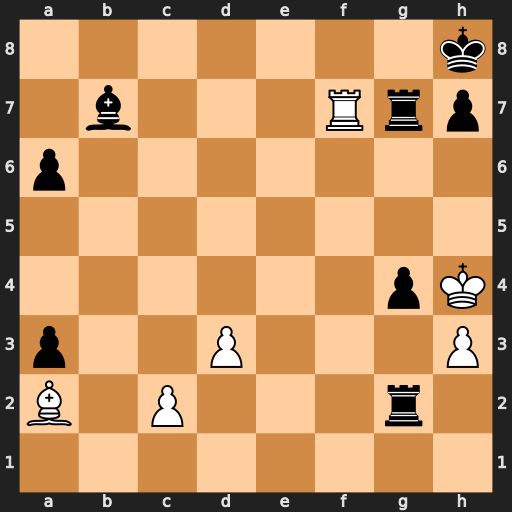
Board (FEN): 7k/1b3Rrp/p7/8/6pK/p2P3P/B1P3r1/8
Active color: w
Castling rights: -
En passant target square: -
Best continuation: Rf8+ Rg8 Rxg8#